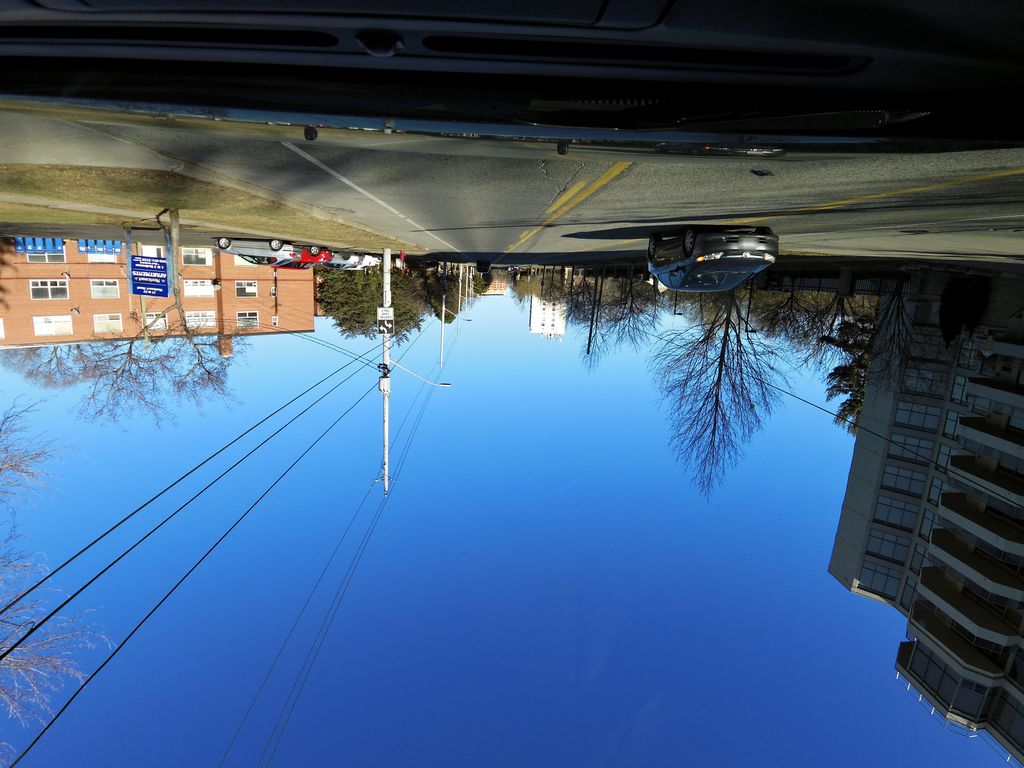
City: hamilton